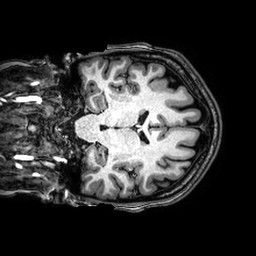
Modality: T1w
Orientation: coronal
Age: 22
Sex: female